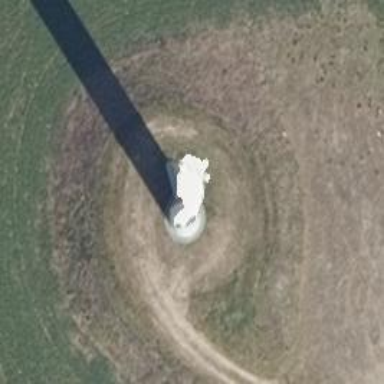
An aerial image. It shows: Wind generator of the horizontal axis type made by Vestas.